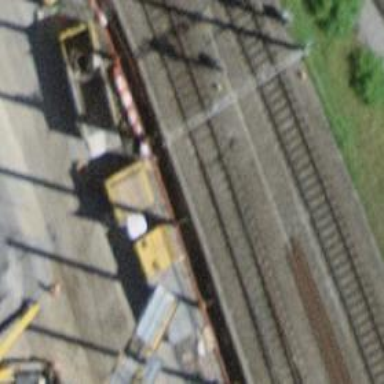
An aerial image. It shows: Railway switch.